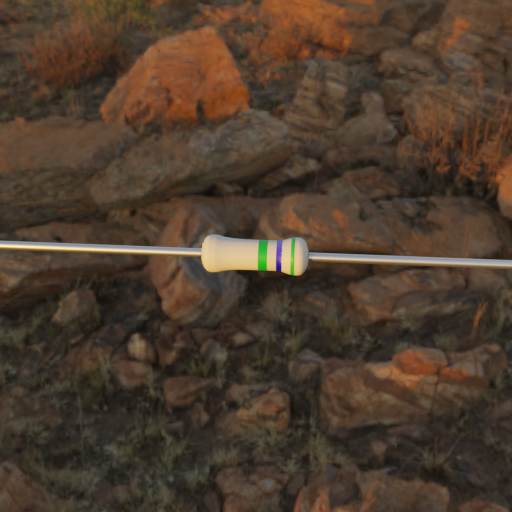
Resistor colour bands (in order): green, blue, green